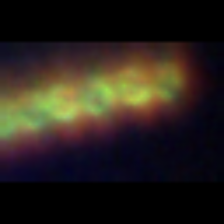
Taxon: Skeletonema
Group: Diatoms